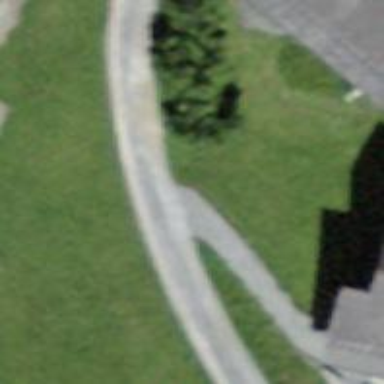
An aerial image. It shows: Path with pebblestone surface.